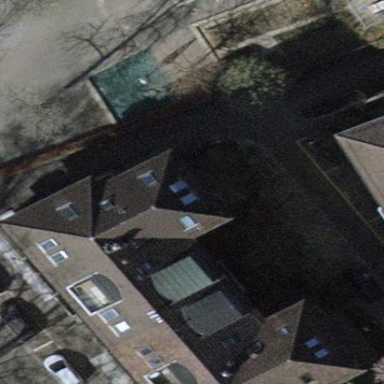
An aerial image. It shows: Image showing building with apartments.